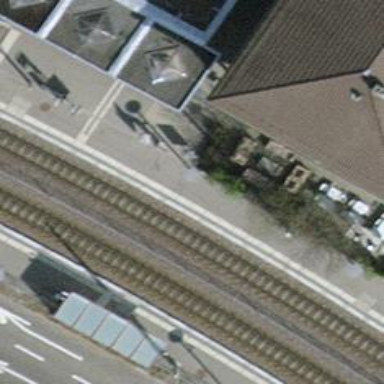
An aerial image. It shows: Light rail station that serves as public transport hub for the light rail system.